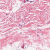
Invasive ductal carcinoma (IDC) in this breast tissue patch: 0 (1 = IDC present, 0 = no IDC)